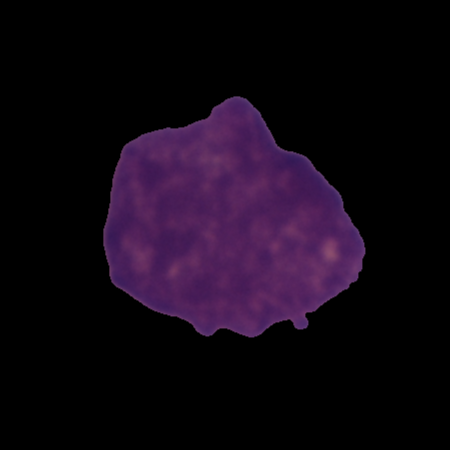
Label: cancer